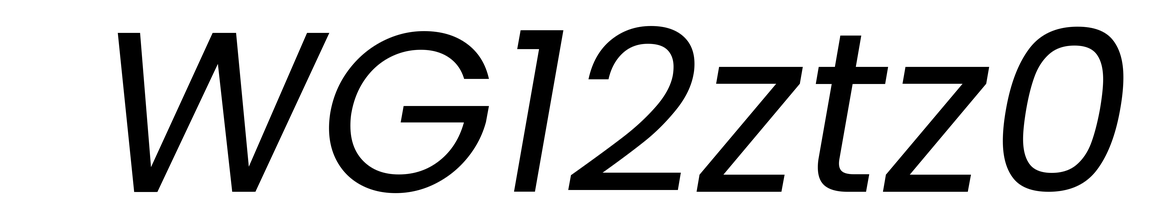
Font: Poppins-Italic